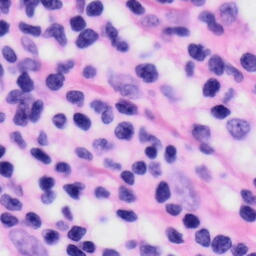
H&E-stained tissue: Skin